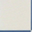
Piece: xx